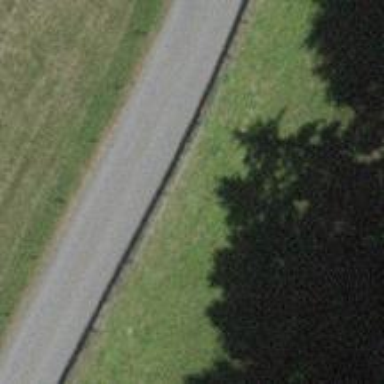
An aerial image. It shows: Guard rail.